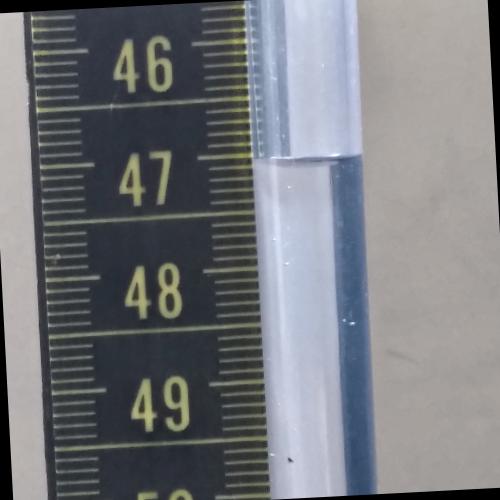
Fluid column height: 47.0 cm